Question: The new MAMP 3.0.7.3 brings ImageMagick. My phpinfo:

Does this seems correct for you?
In my local Typo3 there are some image tests you can run. The path I gave for the Image Magick is:
/Applications/MAMP/Library/bin/
Googling indicated me that there might be an issue with the envvars. I tried to rename this in _envvars and to comment out the lines in it etc. My Imagetest Convert image formats to jpg fails. I have to force-reboot my Mac after running the test.
A simple test from command line works:
'/Applications/MAMP/Library/bin/convert test.png test.jpg'
Adding the +profile '*' to the test is failing -> running out of memory:
'/Applications/MAMP/Library/bin/convert +profile '*' test.png test.jpg'
Any Idea why the tests are not working?
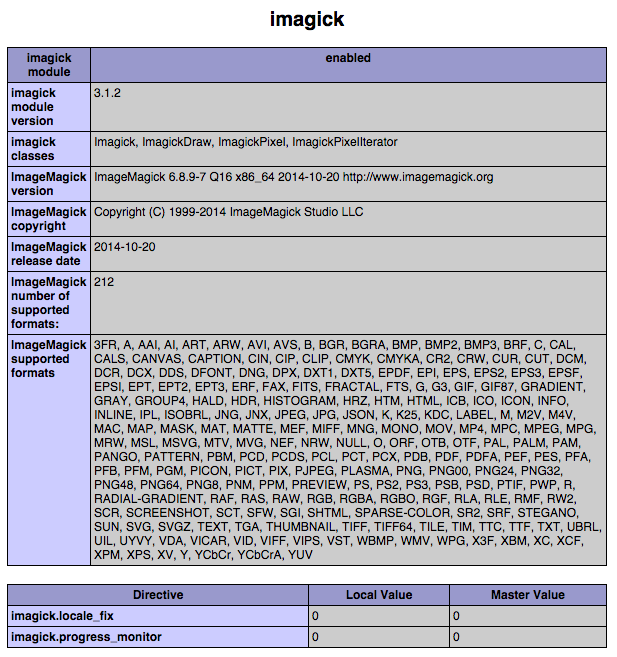
Answer: I had a similar problem using TYPO3 and ImageMagick, here is my setup:
TYPO3 Version 6.2.9
MAMP: Version 3.0.7.3
OSX: 10.9.5
This was my solution:
Log in to TYPO3 Install tool and set:
[GFX][imagefile_ext] = gif,jpg,jpeg,png
[GFX][im_stripProfileCommand] = -strip
[GFX][im_path] = /Applications/MAMP/Library/bin/
[GFX][im_path_lzw] = /Applications/MAMP/Library/bin/
The image test in the TYPO3 install tool should now work.
The problem seems to be with 'convert' trying to call X11 libraries when it raises an error.
X11 is not installed on Macs by default so the call goes into an infinite loop hence running out of application memory.
Hope that helps!